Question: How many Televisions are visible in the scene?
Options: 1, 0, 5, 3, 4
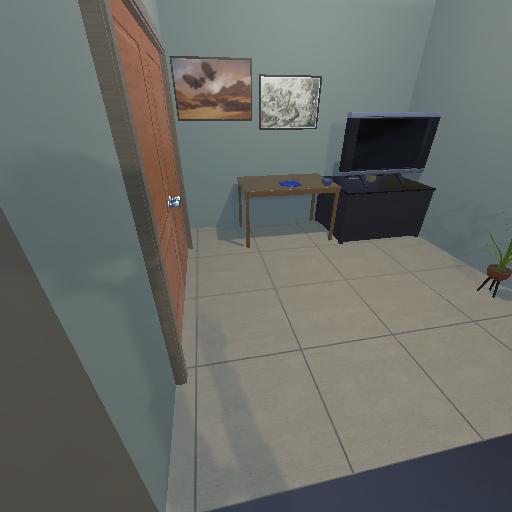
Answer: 1